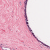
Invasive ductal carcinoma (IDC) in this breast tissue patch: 0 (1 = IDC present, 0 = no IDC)